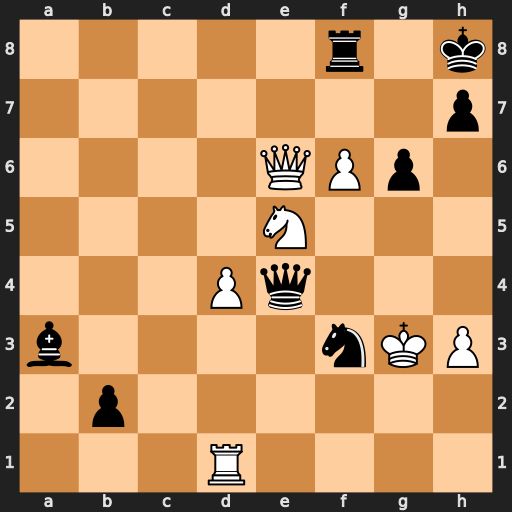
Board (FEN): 5r1k/7p/4QPp1/4N3/3Pq3/b4nKP/1p6/3R4
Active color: w
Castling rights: -
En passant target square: -
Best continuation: Nf7+ Rxf7 Qxe4